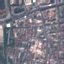
Land use / land cover: Residential